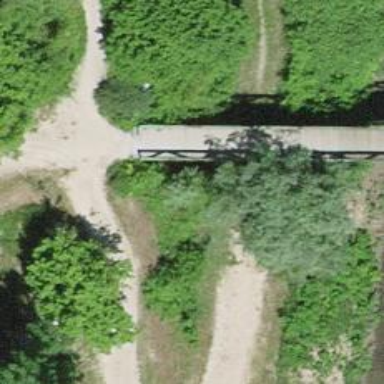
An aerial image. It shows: Footway road with bridge and no sidewalk.